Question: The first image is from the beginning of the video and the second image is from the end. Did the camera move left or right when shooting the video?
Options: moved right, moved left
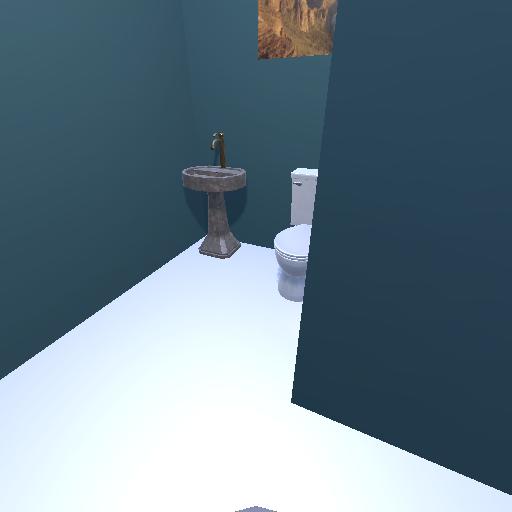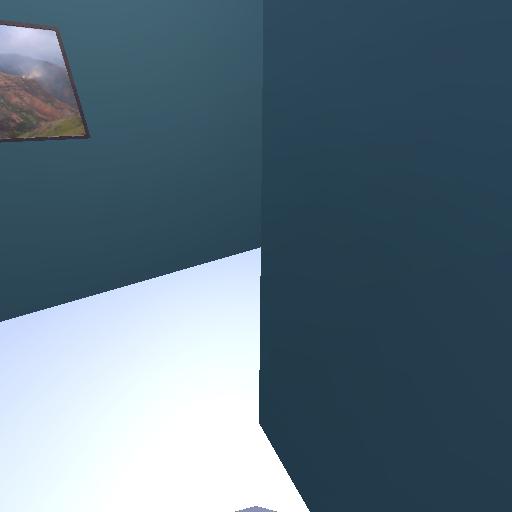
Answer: moved right